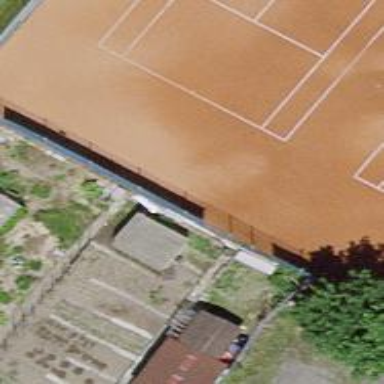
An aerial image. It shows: Fence with chain link type.